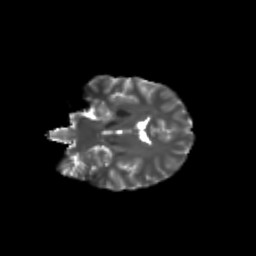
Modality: T2w
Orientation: coronal
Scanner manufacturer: siemens
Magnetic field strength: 3 T
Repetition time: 9.2 s
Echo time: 0.084 s